Question: I am new to image processing using opencv and my main goal is to complete the open intersecting contours after using canny edge detection for images of soil samples as I want to segment the soil particles and detect the area of the particles in pixels from the images ... I have already written a code that takes a point as an input and emit rays in all directions and detect the distances to the curve around it and can close the shape but I don't know how to use it to complete the contours in that image automatically so that all open contours are closed..

this is the result after performing edge detection and using bilateral filter for smoothing images :
<URL>
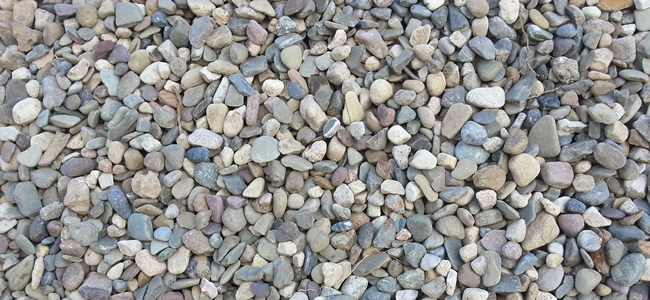
Answer: A <URL> would work fairly well in closing most of the gaps in your picture:
'''
kernel = cv2.getStructuringElement(cv2.MORPH_ELLIPSE,(6,6))
closing = cv2.morphologyEx(img, cv2.MORPH_CLOSE, kernel)
'''
For a kernel of size 2 you will get:
<URL>
By increasing the kernel size, you will be able to fill bigger gaps. At some point, you will inevitably lose information about the background though, since bigger gaps in between foreground objects which may include partially concealed background objects will be closed as well. E.g for a kernel size of 6 you will get:
<URL>
You could experiment with different kernel sizes and forms and see which will produce the best results for your application.